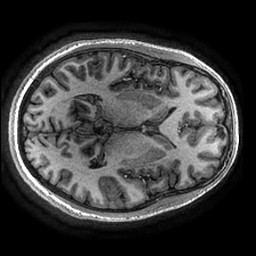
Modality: T1w
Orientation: axial
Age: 30
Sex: female
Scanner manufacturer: ge
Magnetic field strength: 3 T
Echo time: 0.002736 s